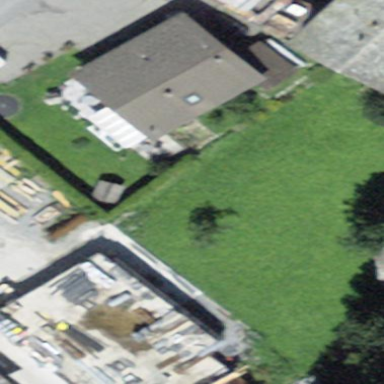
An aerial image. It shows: Industrial building.